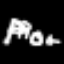
Label: frog